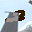
Label: 2